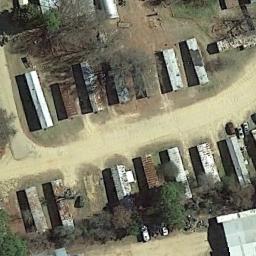
Label: residential